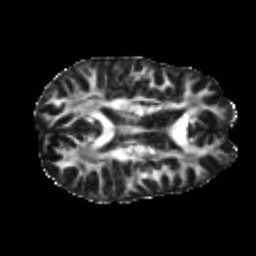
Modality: FA
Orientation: axial
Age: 24
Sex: male
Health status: healthy
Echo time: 0.074 s